Chest X-ray. View position: PA
Patient age: 50
Patient sex: F
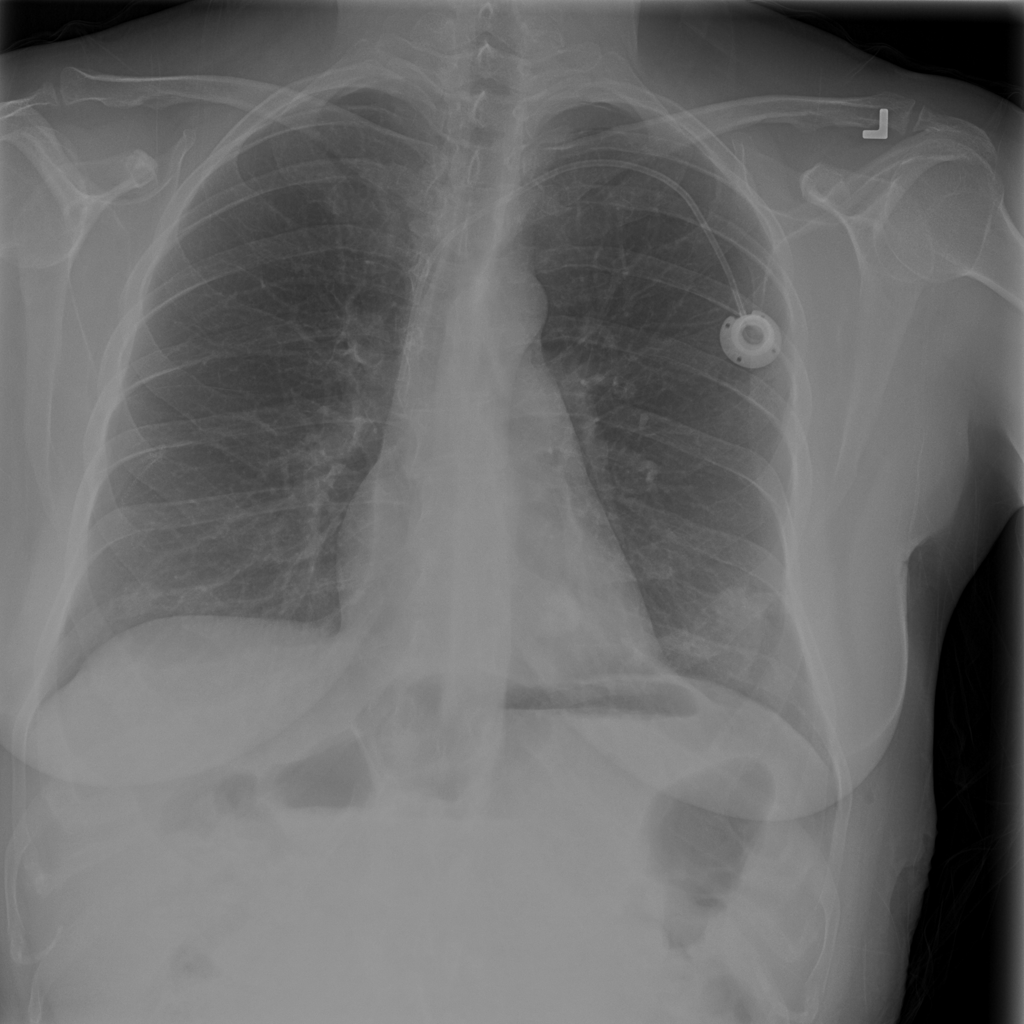
Finding: Pneumothorax